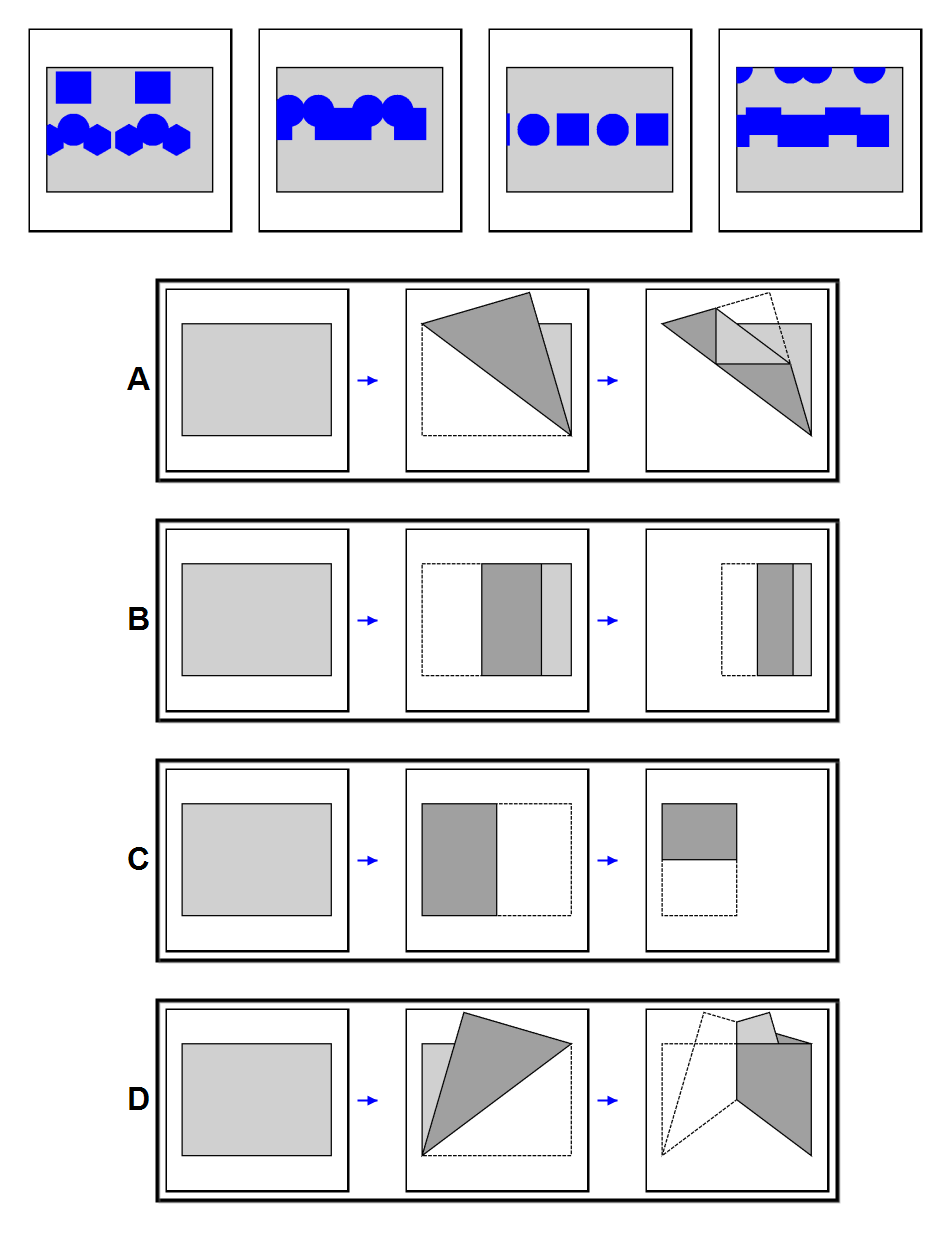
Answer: B